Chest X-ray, PA view. Patient: 60 years old, sex F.
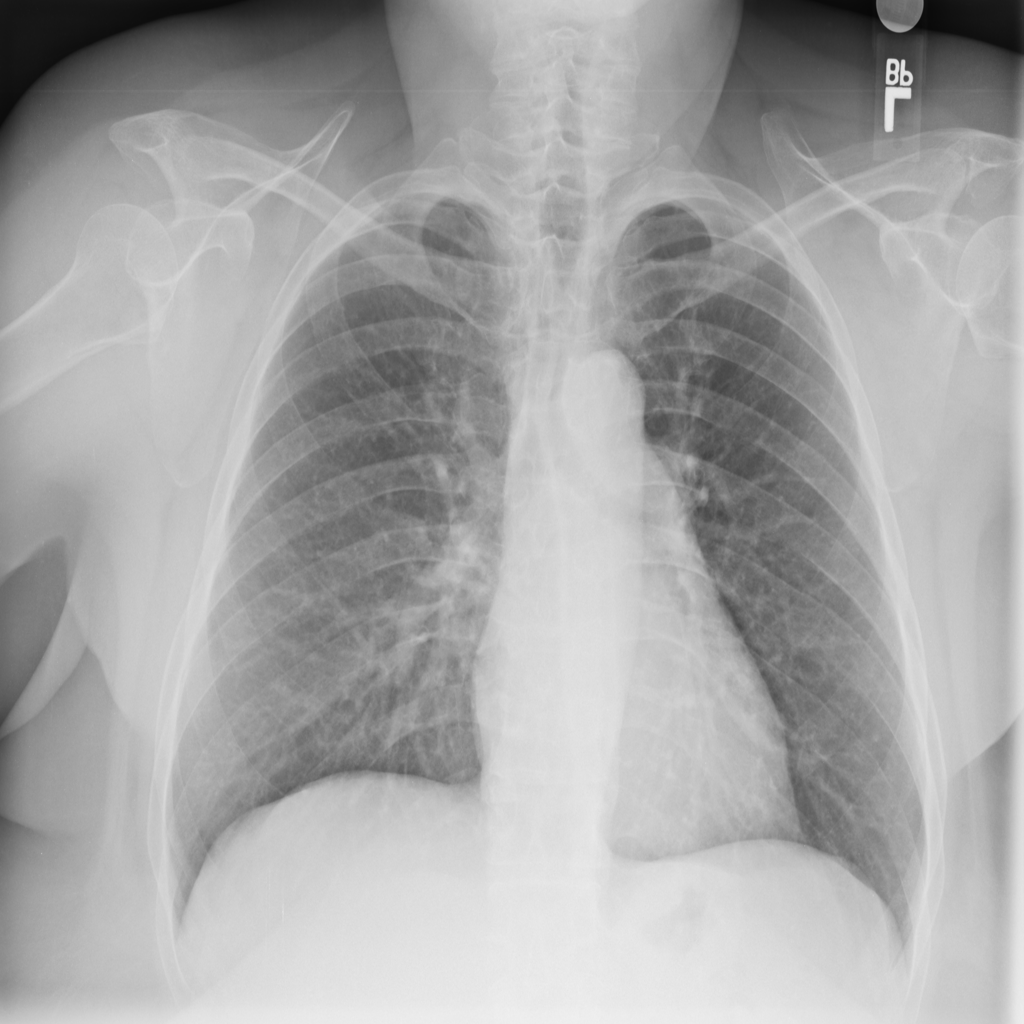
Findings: No Finding